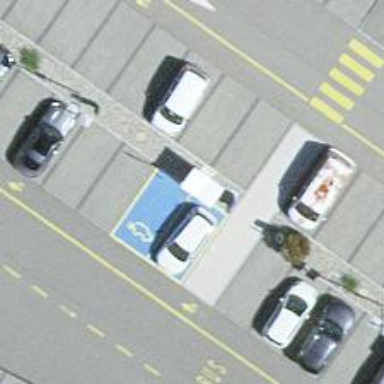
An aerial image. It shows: Charging station.